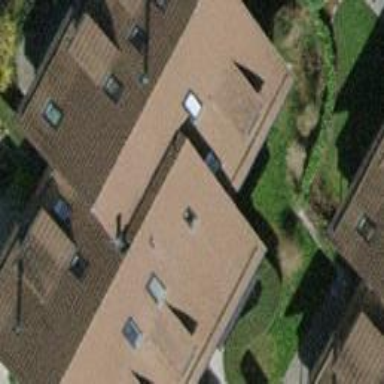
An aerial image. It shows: Building with tile roof.